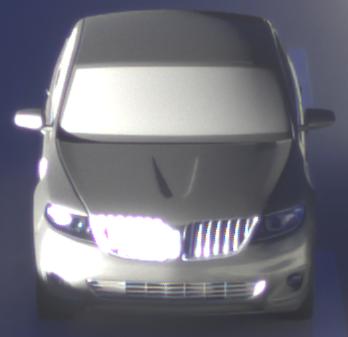
Make: Lincoln
Model: MKS
Detailed model: -
Model produced from: 2008
Model produced until: 2011
Doors: 4
Color: gray
Road condition: dry road
Daytime: sunrise or sunset
Contrast: high contrast